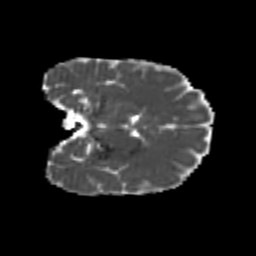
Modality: MD
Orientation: coronal
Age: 22
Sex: female
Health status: healthy
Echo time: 0.074 s